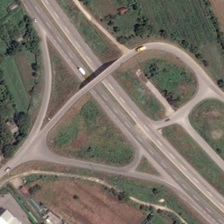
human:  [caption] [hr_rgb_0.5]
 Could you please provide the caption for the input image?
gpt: many green trees are near a viaduct with two cars .

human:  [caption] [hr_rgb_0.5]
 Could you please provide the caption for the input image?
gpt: many green trees are near a viaduct with two cars .

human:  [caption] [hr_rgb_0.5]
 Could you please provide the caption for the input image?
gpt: many green trees are near a viaduct with two cars .

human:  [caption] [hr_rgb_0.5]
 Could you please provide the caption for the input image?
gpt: many green trees are near a viaduct with two cars .

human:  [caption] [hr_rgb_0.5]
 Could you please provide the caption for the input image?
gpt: many green trees are near a viaduct with two cars .